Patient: sex F, age 78
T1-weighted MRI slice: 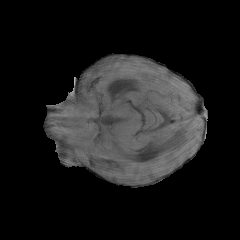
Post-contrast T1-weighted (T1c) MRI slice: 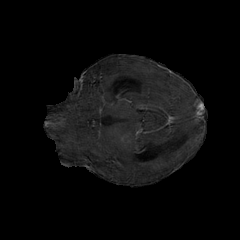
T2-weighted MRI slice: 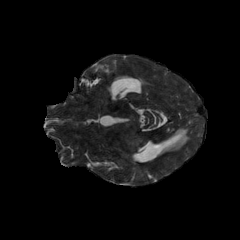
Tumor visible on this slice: yes
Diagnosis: Glioblastoma, IDH-wildtype
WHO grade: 4